Question: I'm creating a xml file with the DOMDocument class in php. I want to make a block node for my address, like this:
'''
<Address>CompanyName
Street
Place</Address>
'''
I have to create the address field like this, because the xml is imported by an other person.
I already tried "
", "cdata", "< br >" but its also printed. Is there any way to make a line break with DOMDocument in an xml without any additional text?
Or is there maybe an other, better way to do this? (XMLWriter?)
Sorry for my english :) and thanks for help
edit:
if i open it in firefox, it looks like this:

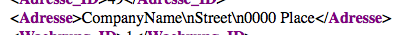
Answer: It actually works just fine. In your internet explorer, right click on the page and then click "view source". The new lines are there.